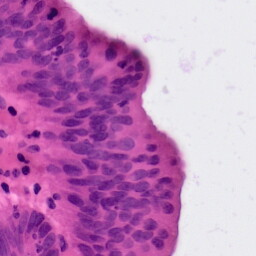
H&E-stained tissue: Colon